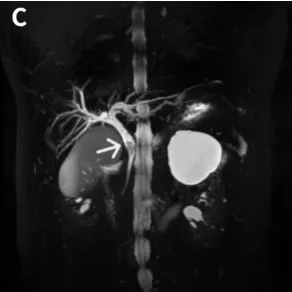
Imaging data of the patient. Magnetic resonance cholangiopancreatography showed some hypointense masses within the dilated bile duct (C).
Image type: radiology (mri)